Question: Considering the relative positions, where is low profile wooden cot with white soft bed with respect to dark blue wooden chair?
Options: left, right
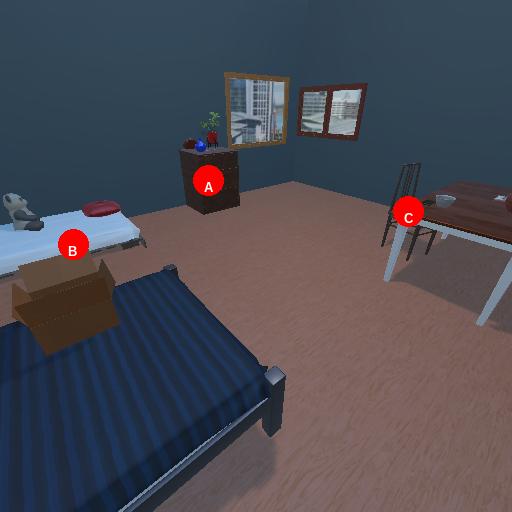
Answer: left